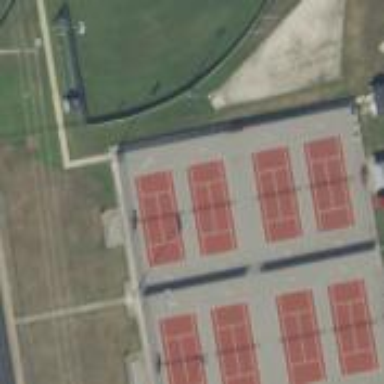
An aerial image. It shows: Tennis court on pitch designated for leisure land.